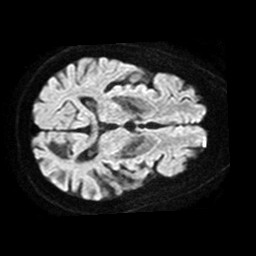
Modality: TRACE
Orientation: axial
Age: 64
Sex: male
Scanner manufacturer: philips
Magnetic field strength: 1.5 T
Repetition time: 3.536 s
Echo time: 0.09411 s